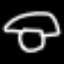
Label: mushroom